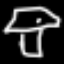
Label: mushroom